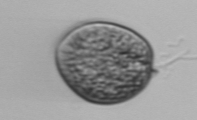
Label: Prorocentrum